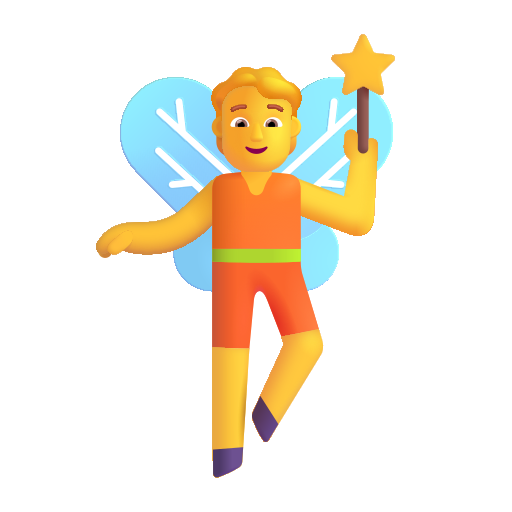
person fairy color default